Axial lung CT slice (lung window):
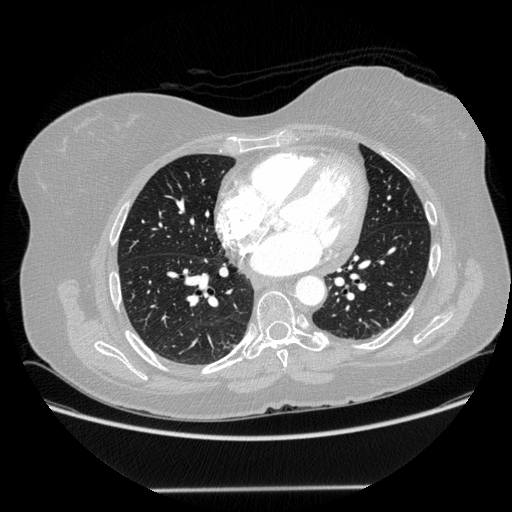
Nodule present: no